Question: I have been using googles zxing library trying to decode a valid qr code and am having difficulty figuring out why its not scanning. The image below has the code. I tried this code on <URL> after i noticed it failed in my application and I saw that the website was also not reading it.
I tried the code on <URL> and it was able to read the file fine. Is this just something I chalk up to the fact that noise can sometimes cause an algorithm to omit a valid solution? Is there something I should be configuring in zxing to get this to work?

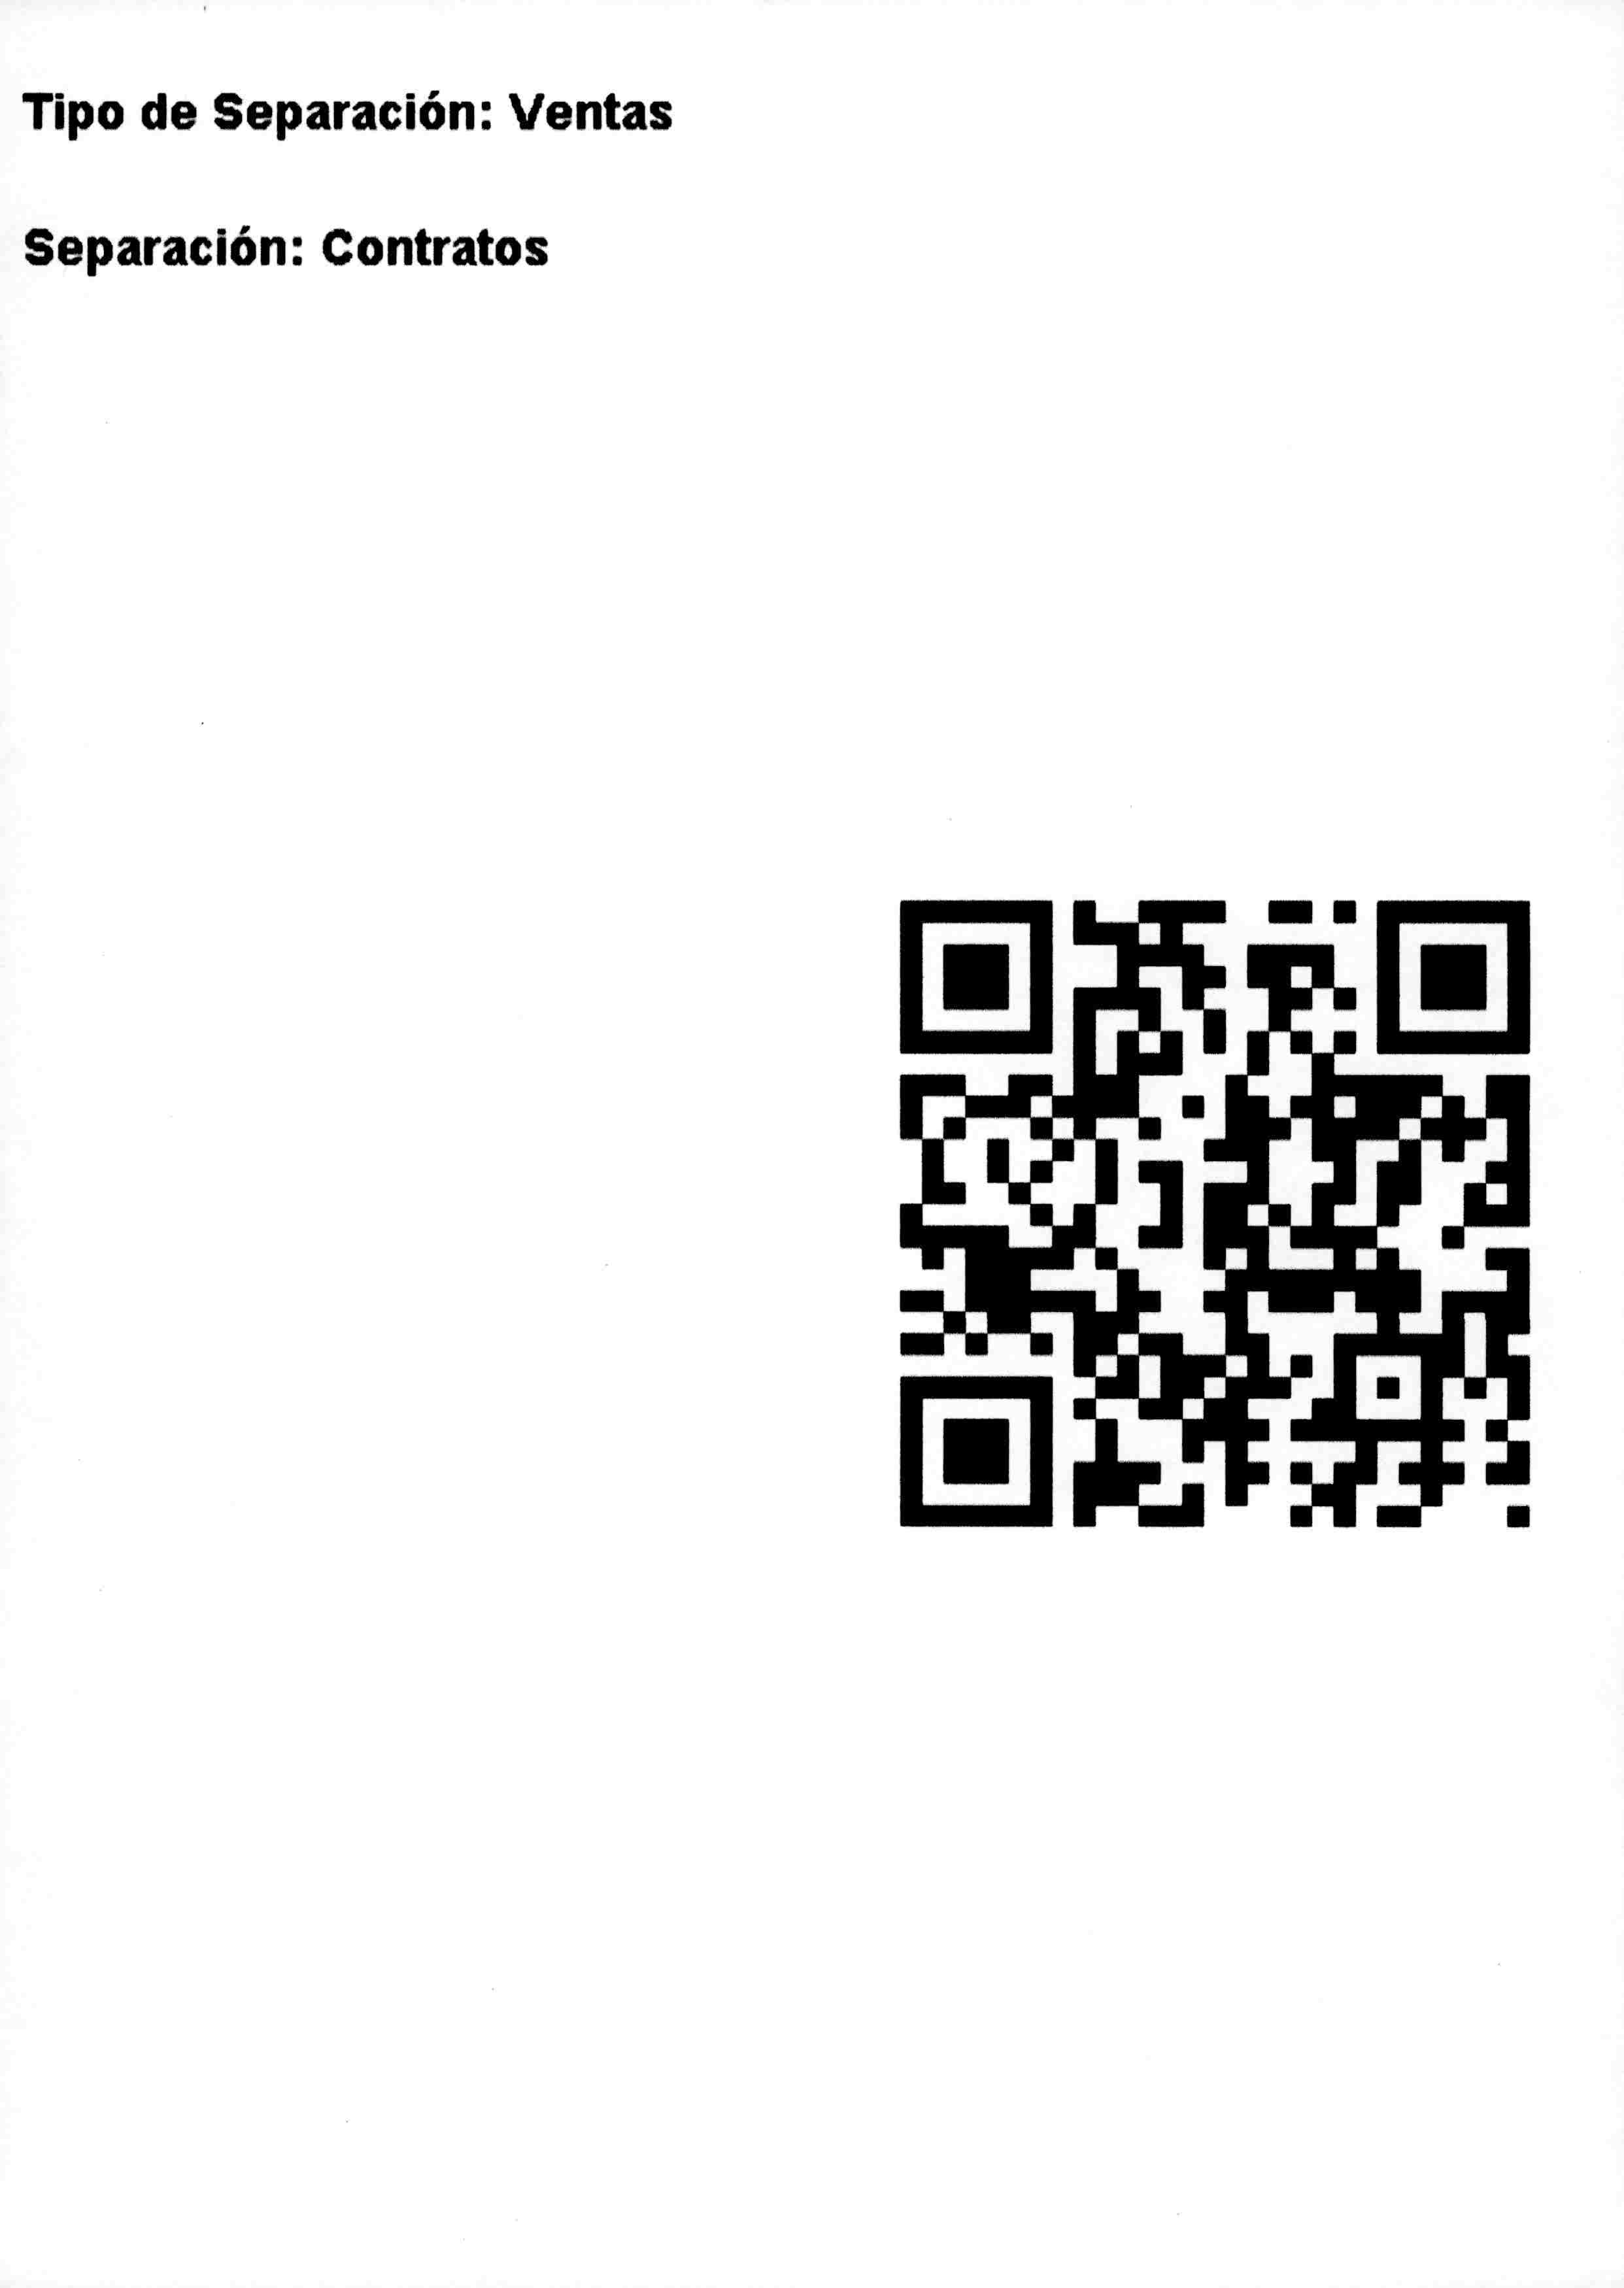
Answer: The online decoder rejects large images to prevent DoS attacks, and this is almost 9MP. That's why it is rejected. It scans fine otherwise by the library. Try it locally or using your phone.